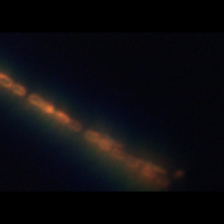
Taxon: Chaetoceros
Group: Diatoms